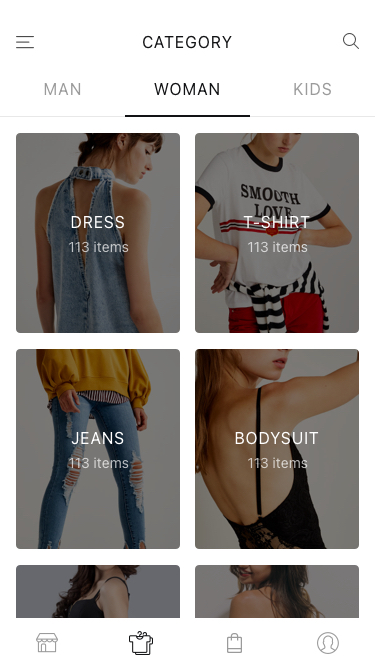
Text in this UI design:
Man
Kids
Woman
Dress
113 items
Jeans
113 items
Dress
T-Shirt
113 items
Bodysuit
113 items
Dress